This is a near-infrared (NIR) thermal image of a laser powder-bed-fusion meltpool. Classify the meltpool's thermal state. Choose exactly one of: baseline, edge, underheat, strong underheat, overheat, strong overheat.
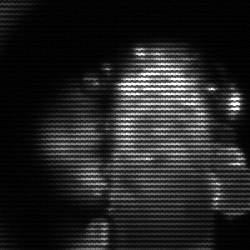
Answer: strong underheat